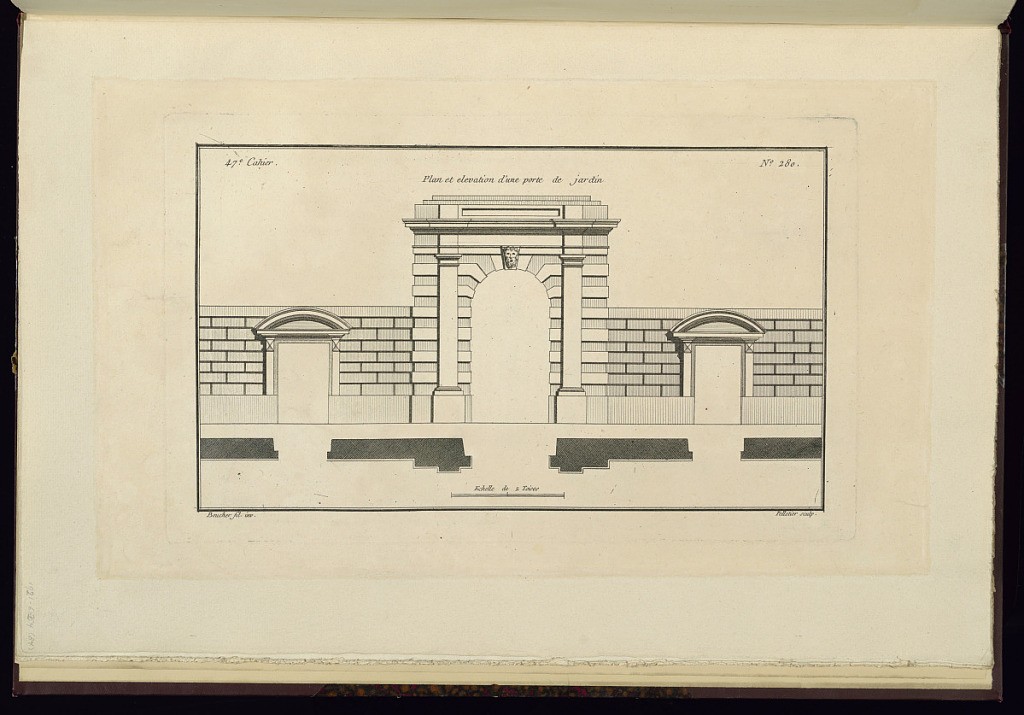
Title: Plan et elevation d'une porte de jardin
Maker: Juste-François Boucher, French, 1736 – 1782
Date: ca. 1775
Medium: Engraving on off white laid paper
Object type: Print
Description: Plan and elevation of a garden gate with large stone masonry and a lion head keystone. The plate is signed.